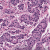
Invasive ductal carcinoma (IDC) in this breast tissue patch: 1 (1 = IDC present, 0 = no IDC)